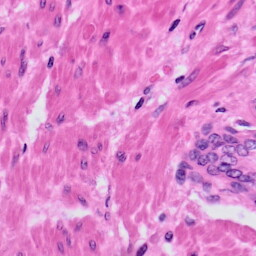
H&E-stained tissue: Prostate